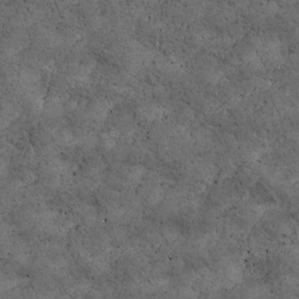
Label: non_frost